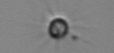
Label: Calciopappus